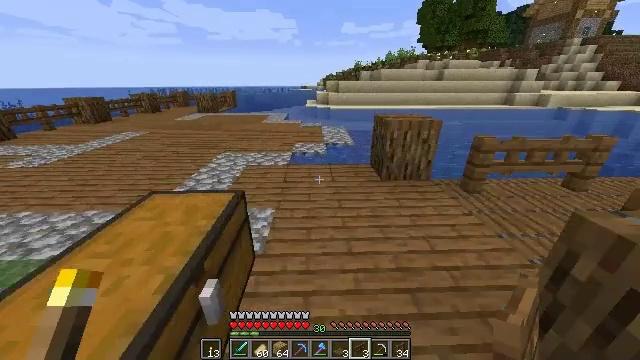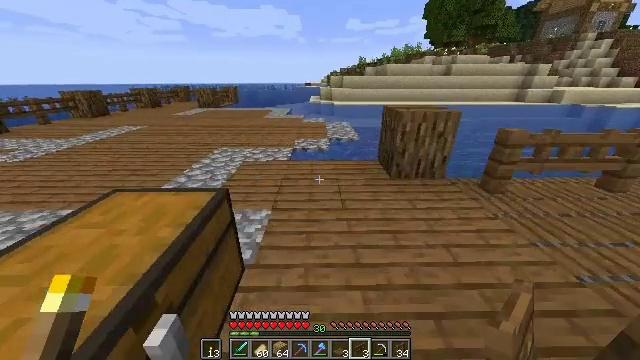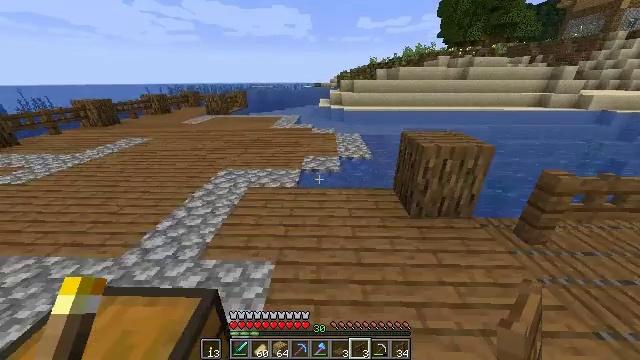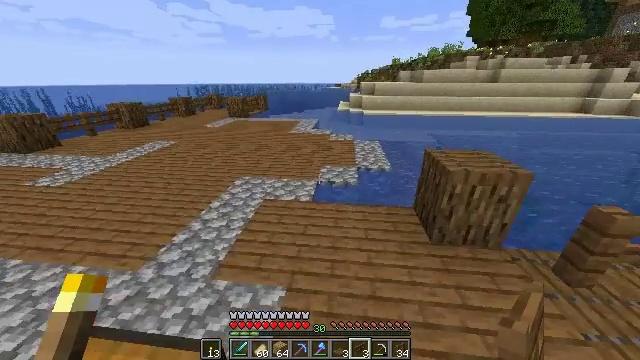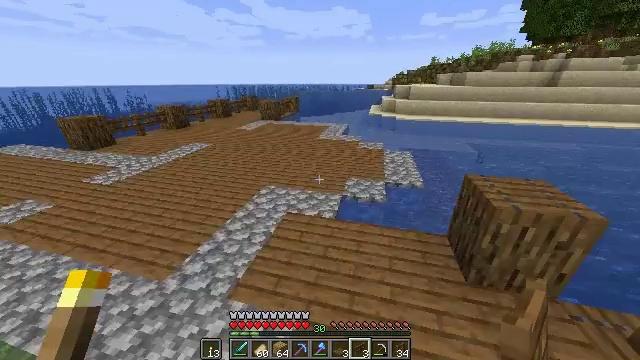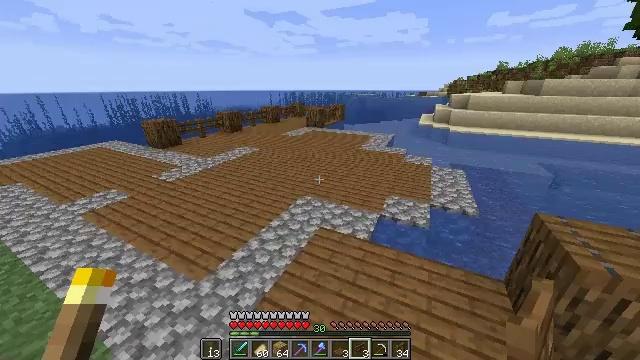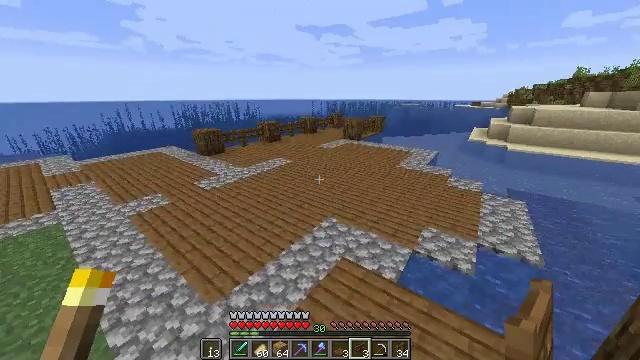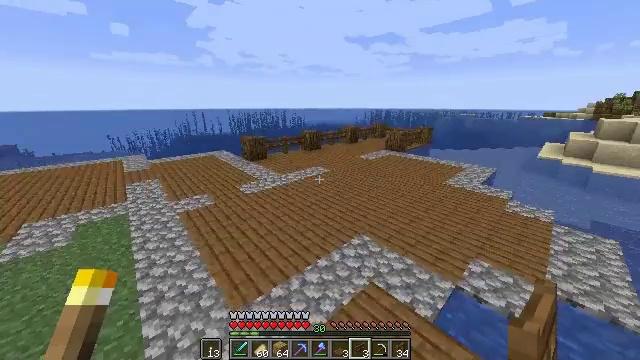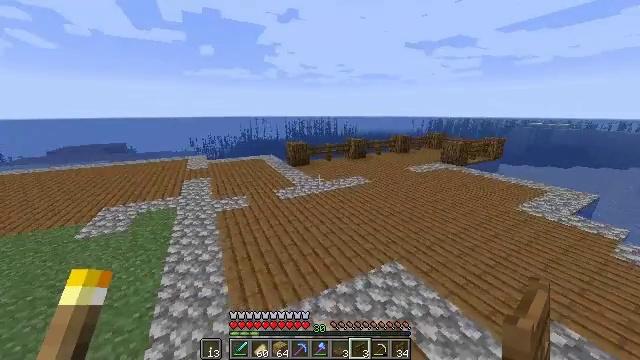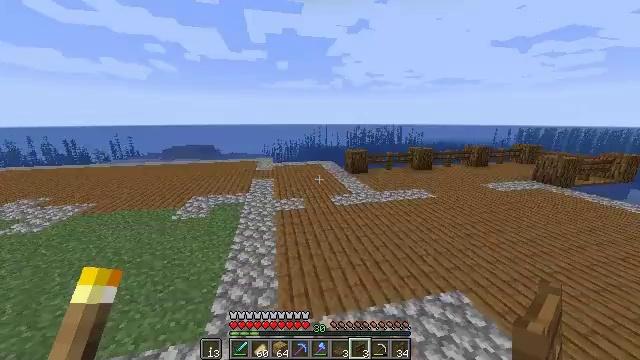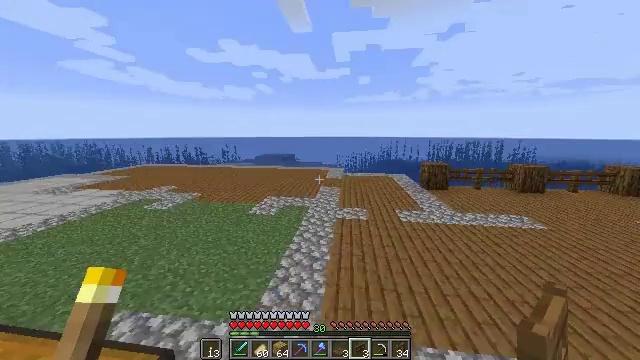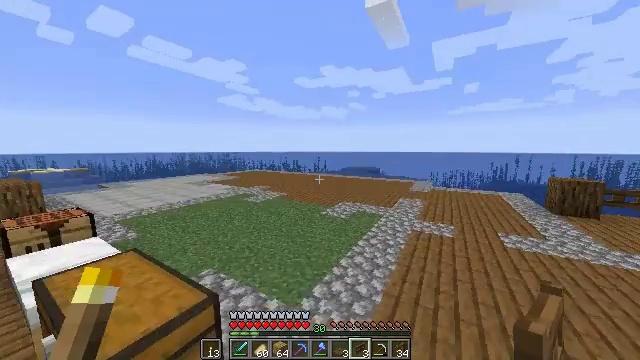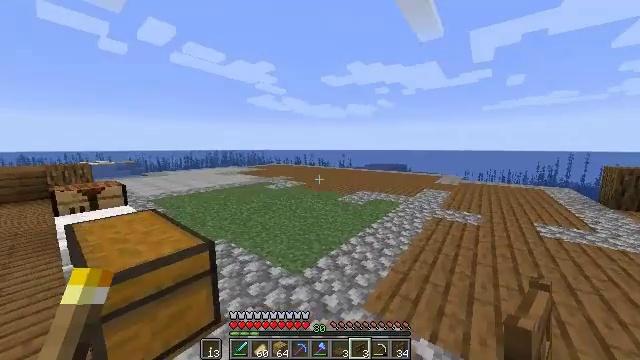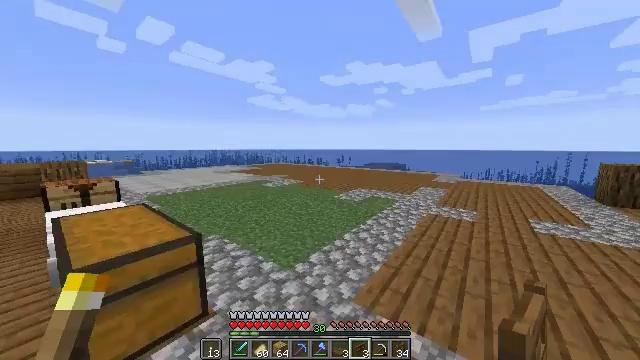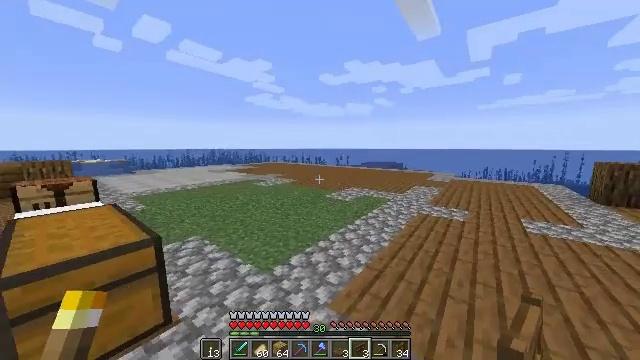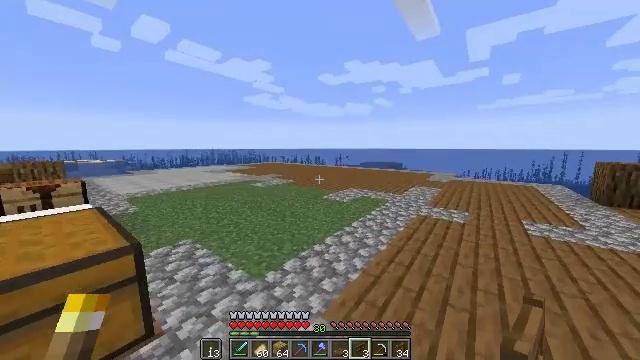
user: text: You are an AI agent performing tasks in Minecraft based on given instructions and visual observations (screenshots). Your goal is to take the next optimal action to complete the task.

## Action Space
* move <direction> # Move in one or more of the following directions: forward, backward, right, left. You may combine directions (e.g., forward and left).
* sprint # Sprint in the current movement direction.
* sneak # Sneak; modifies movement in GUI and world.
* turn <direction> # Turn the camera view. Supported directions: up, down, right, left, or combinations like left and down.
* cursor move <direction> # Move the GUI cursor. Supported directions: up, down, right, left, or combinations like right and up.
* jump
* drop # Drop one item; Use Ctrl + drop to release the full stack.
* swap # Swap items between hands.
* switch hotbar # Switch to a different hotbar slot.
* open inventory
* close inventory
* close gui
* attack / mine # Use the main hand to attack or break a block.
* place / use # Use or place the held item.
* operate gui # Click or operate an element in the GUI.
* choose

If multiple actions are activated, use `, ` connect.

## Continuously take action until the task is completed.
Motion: motion action
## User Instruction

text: Mine the spruce fence.
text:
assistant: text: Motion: move forward, sprint, jump
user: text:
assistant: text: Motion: move forward, sprint, turn left, jump
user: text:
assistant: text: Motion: move forward, turn left, jump
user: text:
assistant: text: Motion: move forward, turn left, jump
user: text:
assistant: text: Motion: move forward, turn left and up, jump
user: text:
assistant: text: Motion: move forward, turn left and up
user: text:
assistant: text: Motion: move forward, turn left and up
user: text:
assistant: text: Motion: move forward, turn left and up
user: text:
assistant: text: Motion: move forward, turn left and up
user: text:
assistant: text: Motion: move forward, turn left and up
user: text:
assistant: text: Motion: move forward, turn left and up
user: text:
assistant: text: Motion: move forward, turn left
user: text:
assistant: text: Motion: move forward
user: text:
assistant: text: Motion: move forward
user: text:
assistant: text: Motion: move forward
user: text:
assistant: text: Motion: move forward
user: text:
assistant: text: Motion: move forward
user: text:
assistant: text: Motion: move forward and move left, turn left
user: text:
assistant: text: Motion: move forward and move left, turn left
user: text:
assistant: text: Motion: move forward and move left, turn left
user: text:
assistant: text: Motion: move forward, turn left and down
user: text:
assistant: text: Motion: move forward, turn left
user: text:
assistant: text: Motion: move forward, turn left
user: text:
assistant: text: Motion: move forward and move right, turn left
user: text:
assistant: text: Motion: move forward and move right, turn left and down
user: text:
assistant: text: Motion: move forward and move right, turn left
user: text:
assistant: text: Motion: move forward and move right
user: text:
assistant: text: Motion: move forward and move right, turn left and down
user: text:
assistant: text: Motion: move forward and move right, turn left and down
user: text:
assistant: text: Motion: move forward and move right, turn down